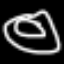
Label: donut